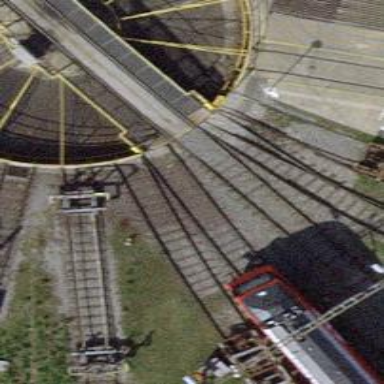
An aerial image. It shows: Single-track electrified railway yard with contact line electrification.